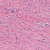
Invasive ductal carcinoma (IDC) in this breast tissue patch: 0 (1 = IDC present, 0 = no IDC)